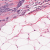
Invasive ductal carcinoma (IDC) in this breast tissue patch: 1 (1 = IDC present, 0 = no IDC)